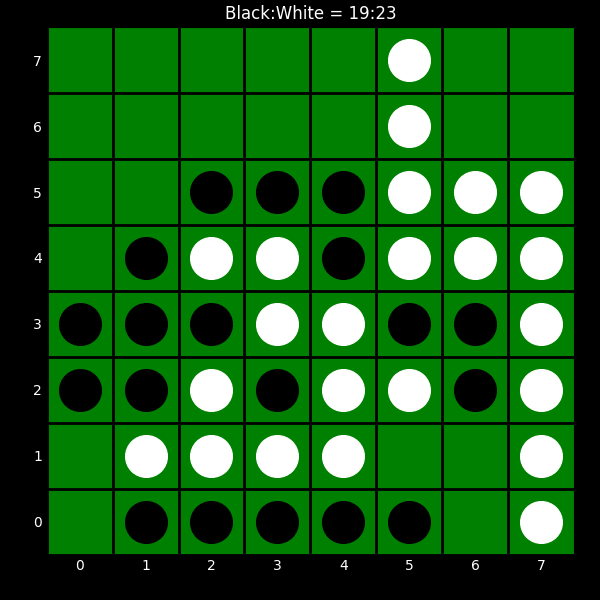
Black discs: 19
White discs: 23